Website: bh-photo
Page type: customer-info-address
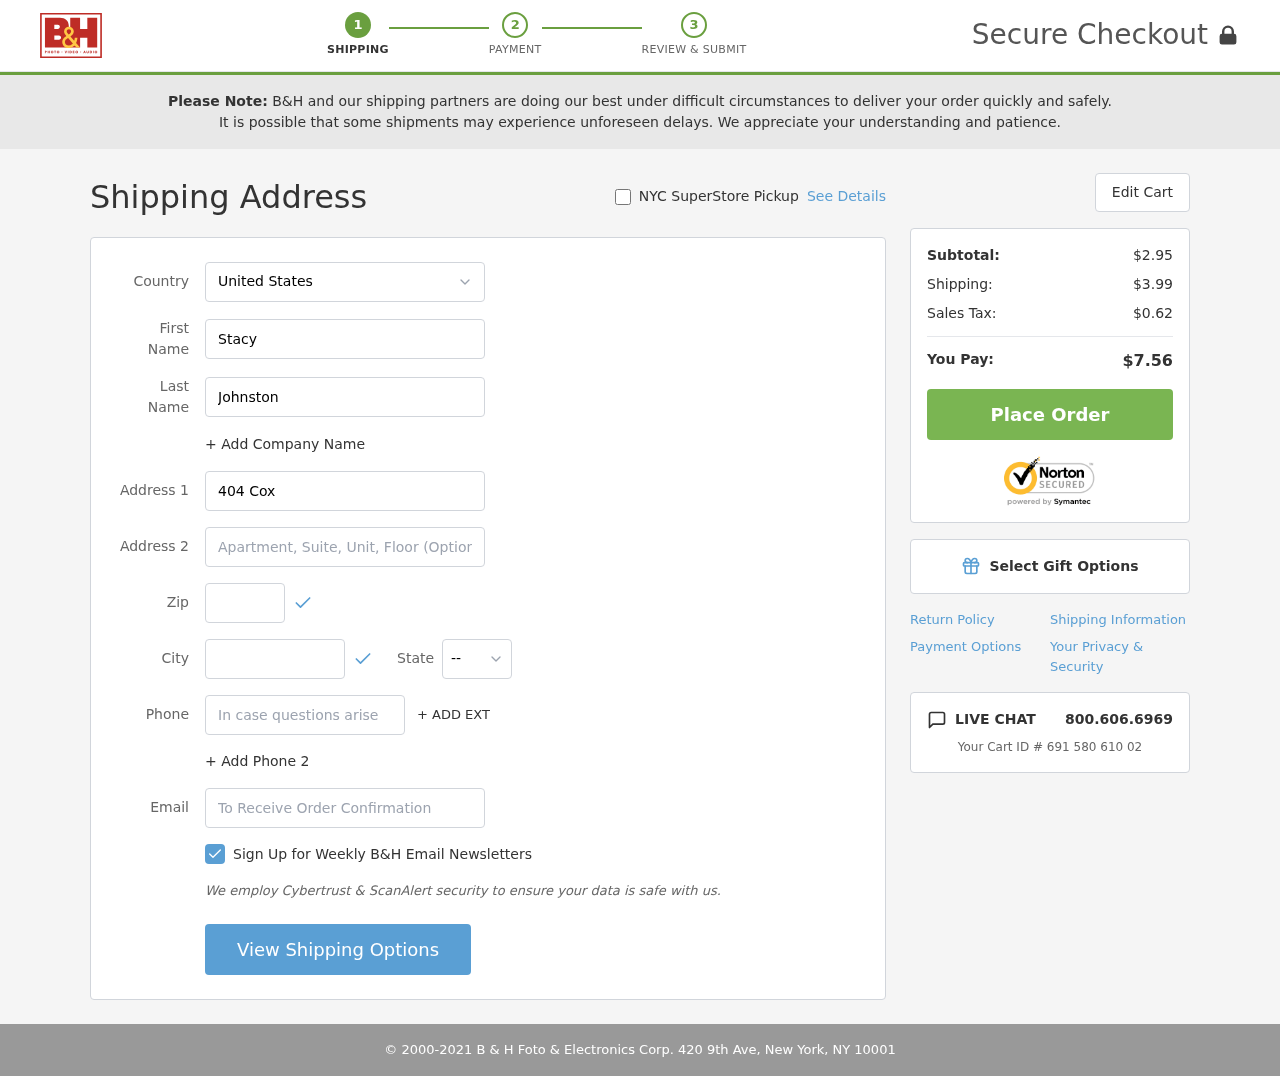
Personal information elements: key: PII_CITY
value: Port Eric
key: PII_COUNTRY
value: United States
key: PII_EMAIL
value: stacy_johnston@hotmail.com
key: PII_FIRSTNAME
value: Stacy
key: PII_LASTNAME
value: Johnston
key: PII_PHONE
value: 7535364743
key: PII_POSTCODE
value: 76464
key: PII_STATE_ABBR
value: NJ
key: PII_STREET
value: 404 Cox Prairie Apt. 972
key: PII_STREET2
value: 20719 Michael Circle Apt. 578
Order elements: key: ORDER_SUBTOTAL
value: $2.95
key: ORDER_SHIPPING_COST
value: $3.99
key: ORDER_TAX
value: $0.62
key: ORDER_TOTAL
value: $7.56
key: ORDER_ID
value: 691 580 610 02